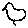
Label: bird